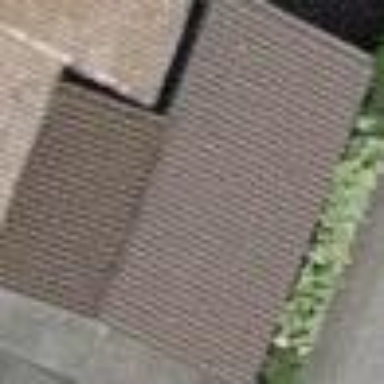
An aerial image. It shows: Carport structure.